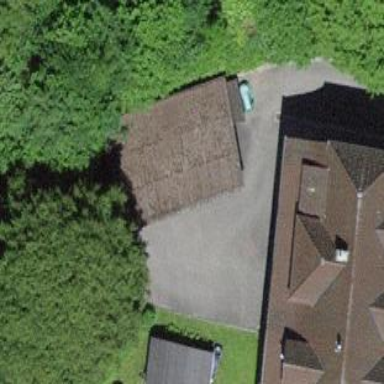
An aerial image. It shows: View of roof of building.